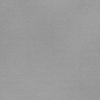
Atmospheric dust classification: dusty